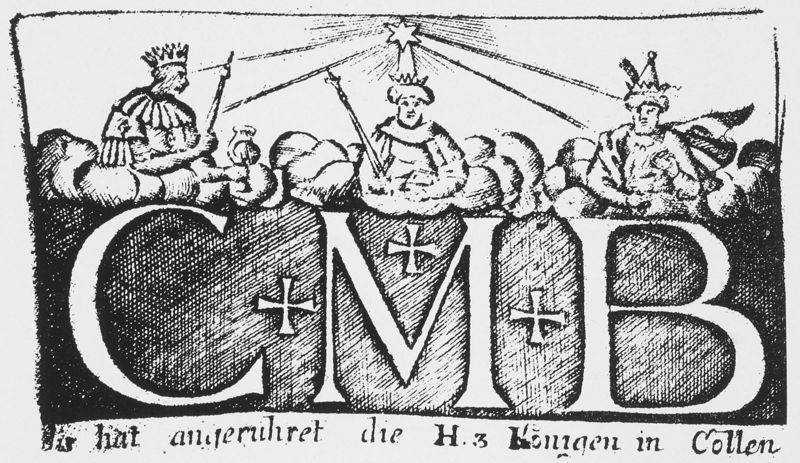
Titel: Dreikönigszettel
Institution: Köln, Stadtmuseum
Schlagwörter: mann, umhang, männer, schwarz, weiss, zeichen, zeichnung, wolke, kragen, kirche, mantel, drei, krone, schrift, inschrift, deutsch, tusche, stern, strahlen, schraffur, schwert, schwerter, text, mäntel, tinte, initialien, könige, heilige, heilig, weise, zepter, kronen, köln, wörter, caspar, gaben, morgenland, drei könige, heilige drei könige, balthasar, melchior, b, m, c, 3 könige, cmb